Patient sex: F
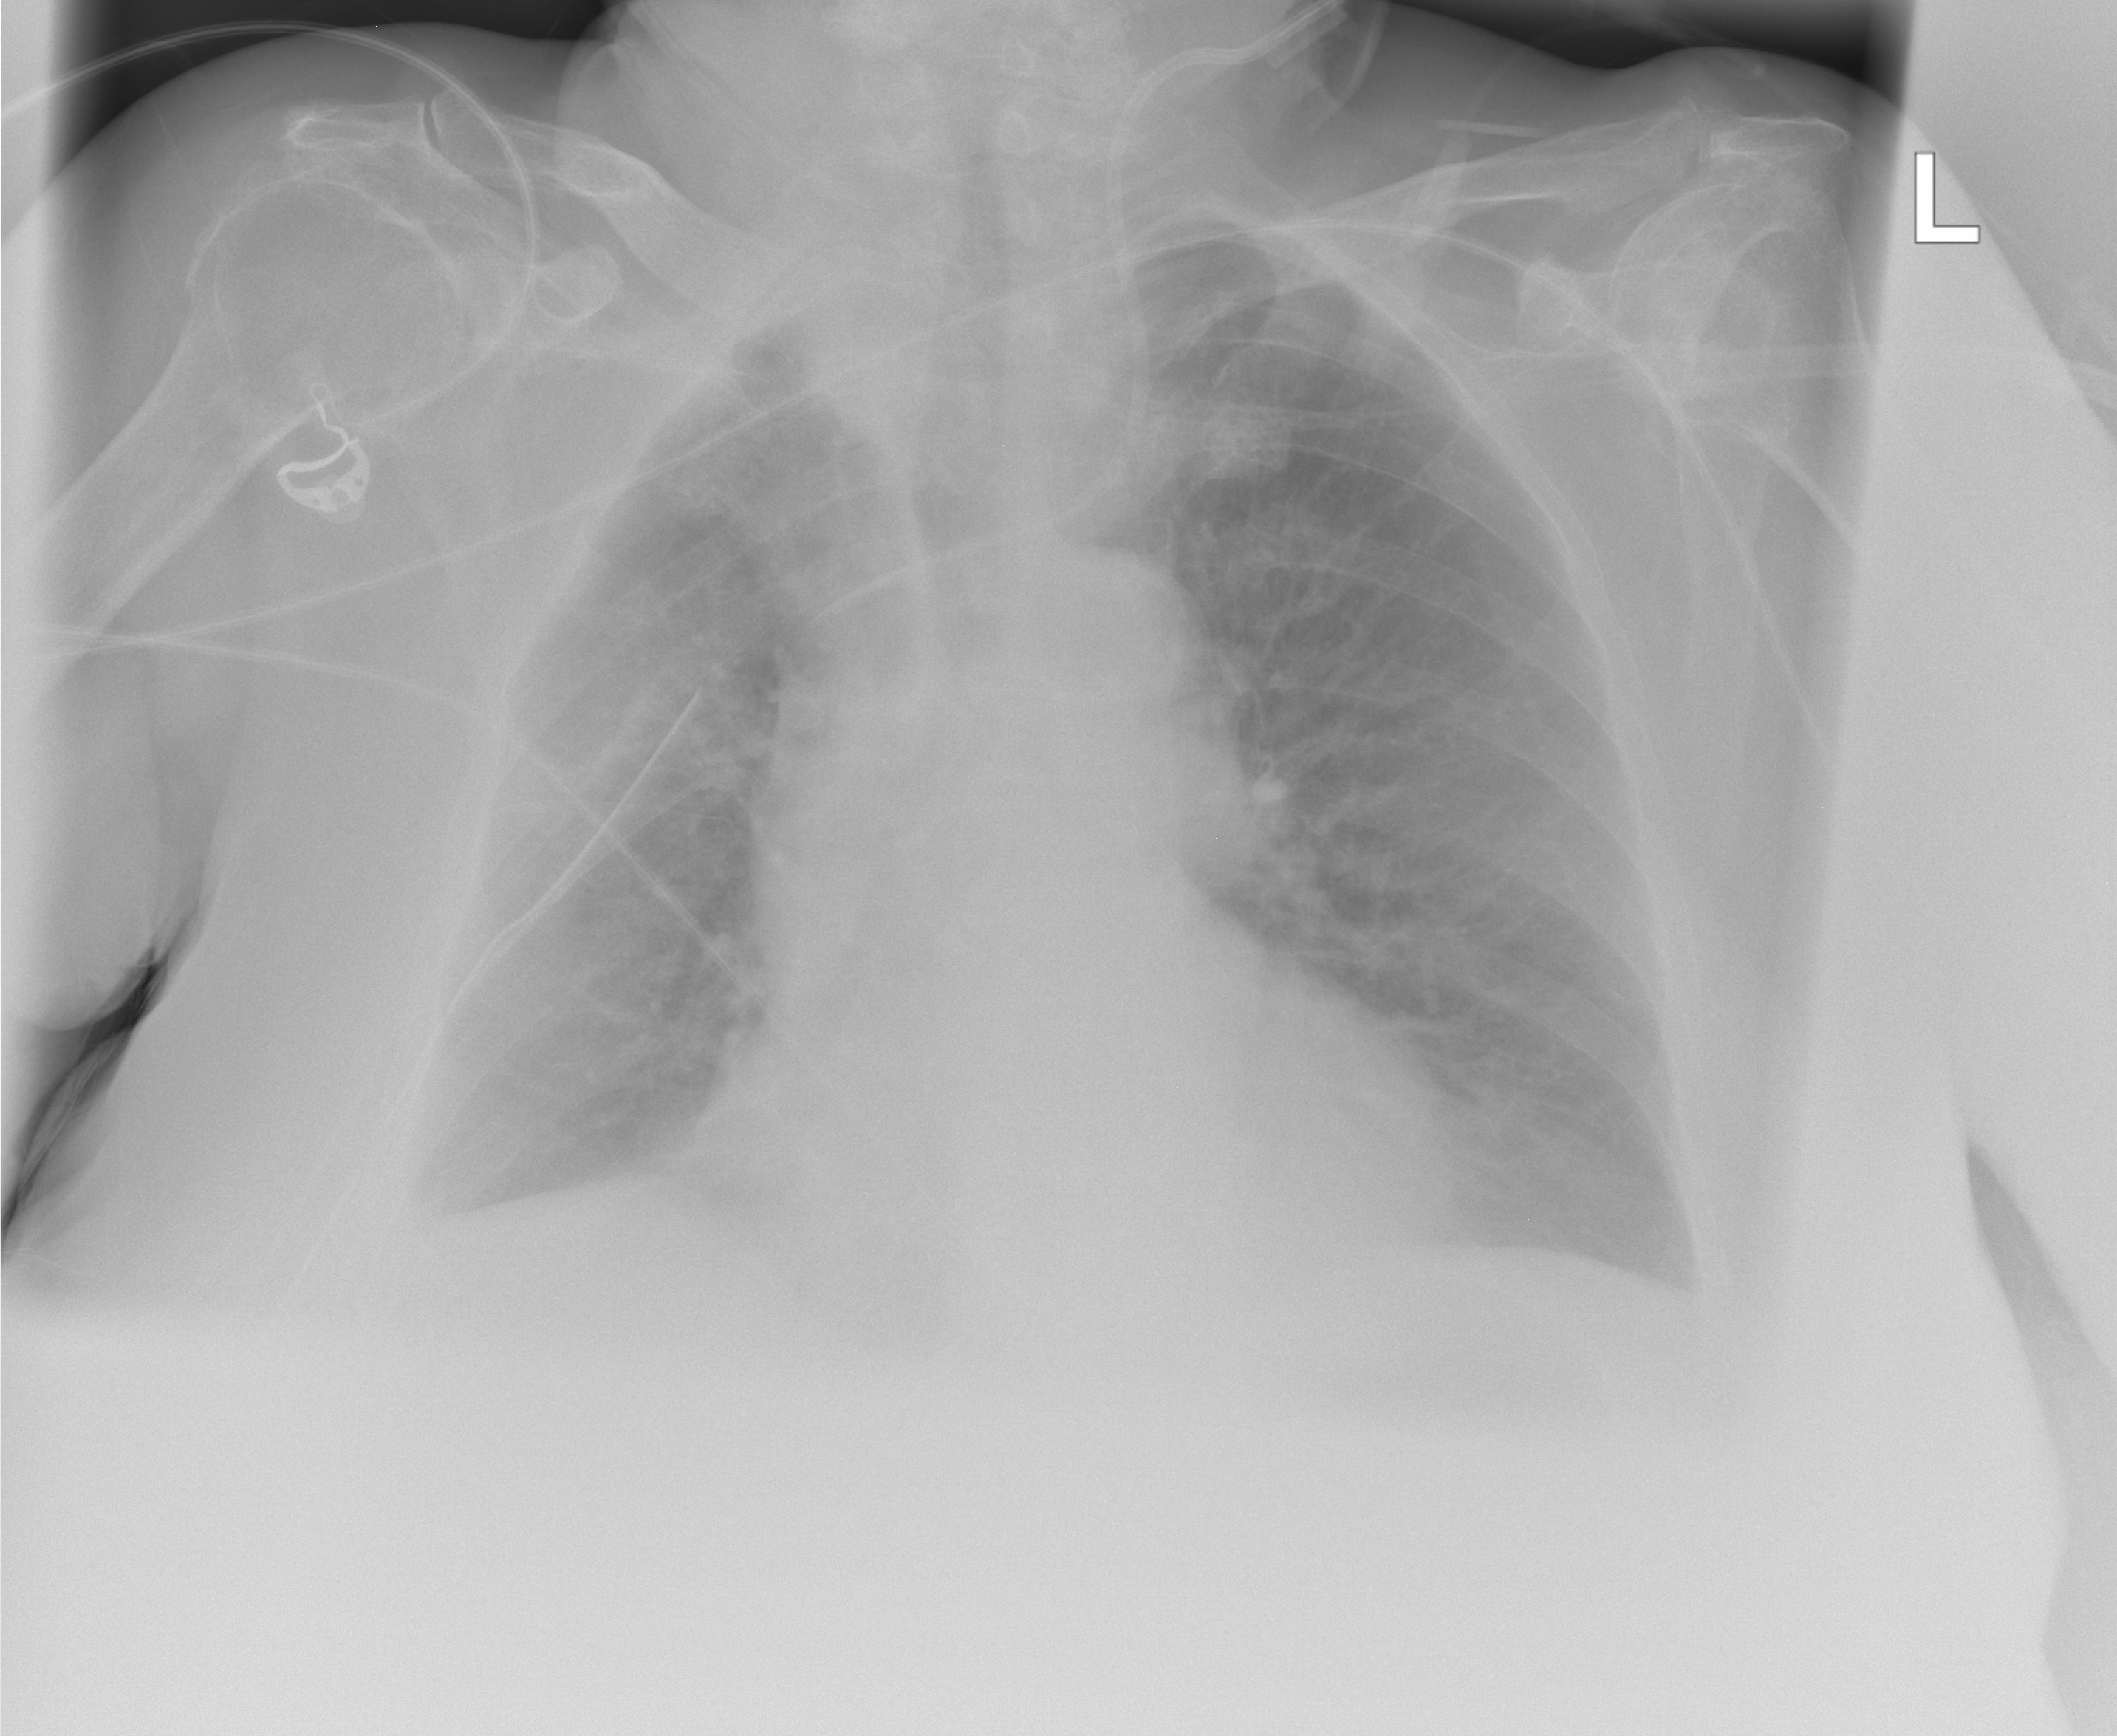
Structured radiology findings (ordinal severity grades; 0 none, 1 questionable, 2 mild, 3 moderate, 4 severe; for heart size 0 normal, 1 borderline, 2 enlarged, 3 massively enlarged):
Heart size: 0
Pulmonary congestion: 1
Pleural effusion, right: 0
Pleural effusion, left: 0
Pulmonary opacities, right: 0
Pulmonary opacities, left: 0
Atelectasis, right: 2
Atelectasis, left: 2